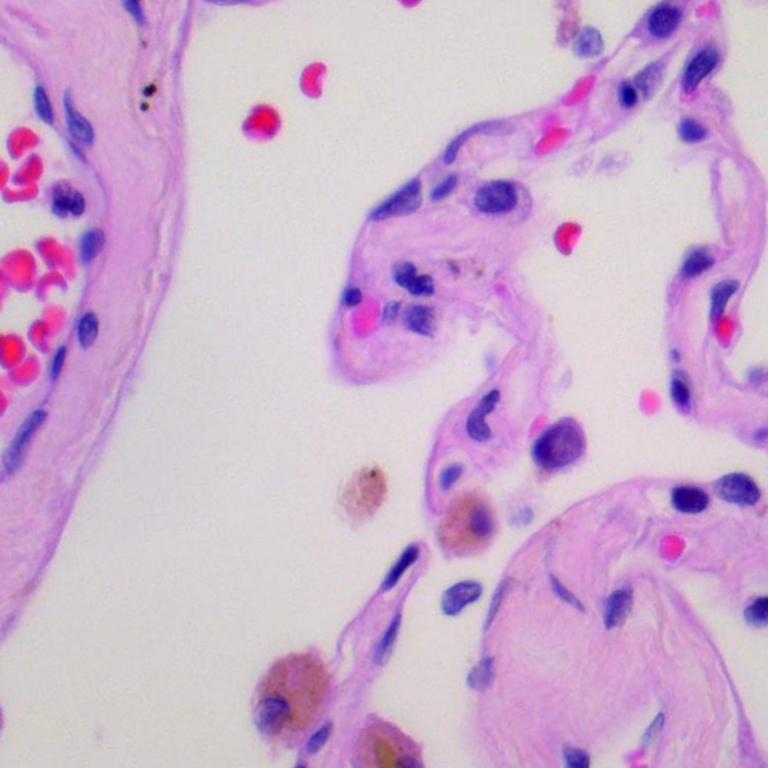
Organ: lung
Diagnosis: benign